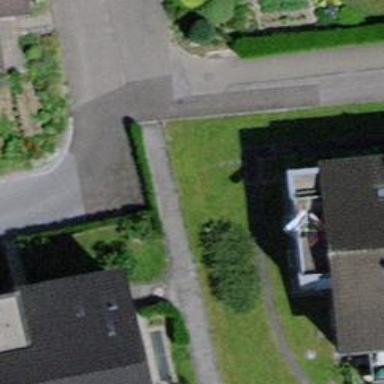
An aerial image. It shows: Hedge acting as barrier.